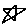
Label: star